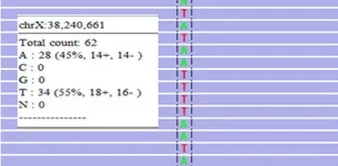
Whole-exome sequencing (WES) paired-end reads are loaded in the IGV genome browser and are shown for each patient. (A) The heterozygous mutation, c.365A>T, in patient 1.
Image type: chart (chart)